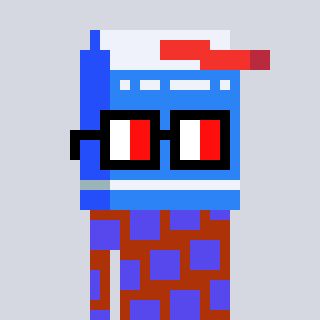
a pixel art character with square glasses with black frames and red eyes, a milk-shaped head and a hotbrown-colored body on a cool background